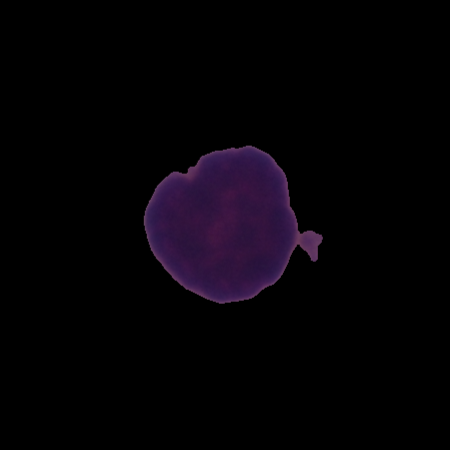
Label: healthy